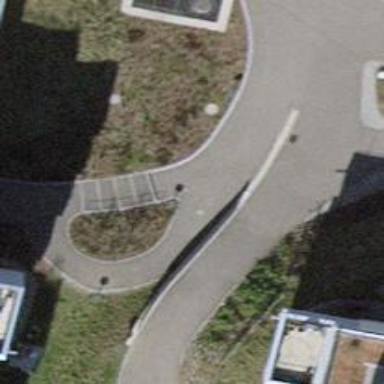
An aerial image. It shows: Steps with asphalt surface.